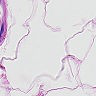
Metastatic tissue present: no